Question: I get that there are many questions and answers regarding laying out a page using DIV's and CSS but none are helping me get close to the layout I am looking for.
I am trying to stop my habit of laying out a page using tables (its rare I do page layout and old habits die hard).
The layout I am looking for (on a black page) is:

I want this to remain in the centre of the page if the screen displays anything more than 800px wide
The HTML I have so far is:
'''
<body>
<form id="form1" runat="server">
<div id="header">Header</div>
<div id="outerleftcolumn">Left Column</div>
<div id="leftcolumn">Left Column</div>
<div id="content">Content</div>
<div id="outerrightcolumn">Left Column</div>
<div id="footer">Footer</div>
</form>
</body>
'''
The CSS I have so far:
'''
body {
margin: 0px;
padding: 0px;
background-color:black;
}
#header {
background: #438a48;
width: 770px;
height:50px;
}
#outerleftcolumn {
background-image:url(/Templates/Red/Images/LeftBoarder.jpg);
float: left;
width: 15px;
height: 700px;
}
#leftcolumn {
background: #2675a8;
float: left;
width: 150px;
height: 700px;
}
#outerrightcolumn
{
background-image: url(/Templates/Red/Images/RightBoarder.jpg);
float: right;
width: 15px;
height: 700px;
}
#content {
background: #ff6a00;
float: left;
width: 635px;
height: 700px;
}
#footer {
background: #df781c;
clear: both;
width: 800px;
}
'''
I keep reading an article or post and think I know what I have to do only to change one setting and the whole thing goes loopy laa laa. I could achieve this using tables in a heartbeat but as I say I am trying (and failing) to drop my bad habits. The images in the two outside div are just jpg's with gradients.
Any pointer would be appreciated.
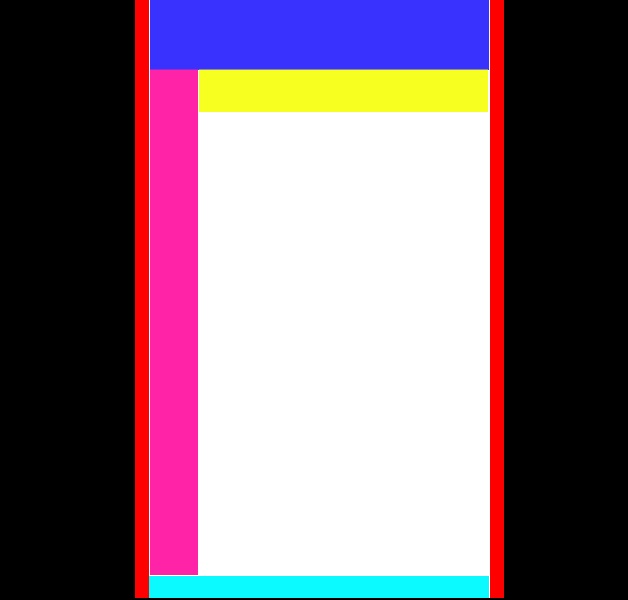
Answer: '''
body {
margin: 0px;
padding: 0px;
background-color:#000;
}
#outerleftcolumn {
float: left;
width: 15px;
height: 700px;
background-color: red;
}
#outerrightcolumn
{
background-image: url(/Templates/Red/Images/RightBoarder.jpg);
float: right;
width: 15px;
height: 700px;
background-color: red;
}
#centercolumn{
overflow: hidden;
}
form{
display: block;
margin: auto;
width: 800px;
background-color: #000;
}
#header {
background: #438a48;
width: 770px;
height:50px;
}
#leftcolumn {
background: #2675a8;
float: left;
width: 150px;
height: 620px;
}
#content {
background: #fff;
float: left;
width: 620px;
height: 620px;
}
#anotherheader{
float: left;
width: 100%;
height: 50px;
background-color: yellow;
}
#footer {
background: #df781c;
height: 30px;
width: 800px;
float: left;
}
'''
'''
<body>
<form id="form1" runat="server">
<div id="outerleftcolumn">Left Column</div>
<div id="outerrightcolumn">Left Column</div>
<div id="centercolumn">
<div id="header">Header</div>
<div id="leftcolumn">Left Column</div>
<div id="content">
<div id="anotherheader">
</div>
</div>
<div id="footer">Footer</div>
</div>
</form>
</body>
'''